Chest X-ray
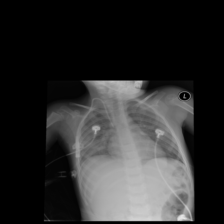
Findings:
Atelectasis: negative
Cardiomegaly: negative
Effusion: negative
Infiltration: negative
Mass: negative
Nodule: negative
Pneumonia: negative
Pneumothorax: negative
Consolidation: negative
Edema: negative
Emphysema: negative
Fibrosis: negative
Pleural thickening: negative
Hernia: negative